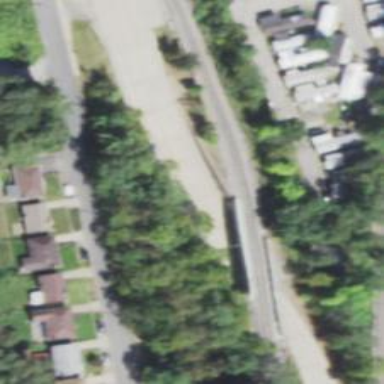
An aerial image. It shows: Busway road.